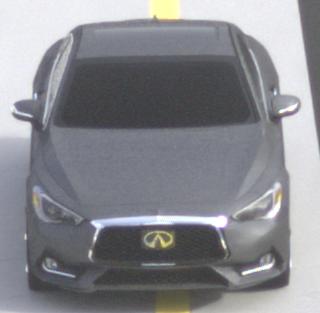
Make: Infiniti
Model: Q60 2.0t
Detailed model: Q60 (V37)
Model produced from: 2016/10
Model produced until: 2018/08
Doors: 2
Color: gray
Road condition: dry road
Daytime: morning or afternoon
Contrast: low contrast